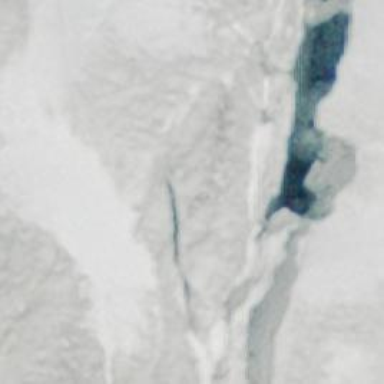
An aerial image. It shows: Crevasse in the natural landscape.